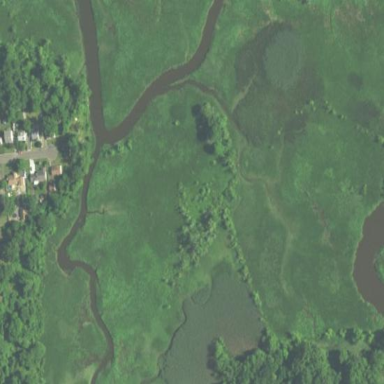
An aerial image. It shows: Marsh wetland.